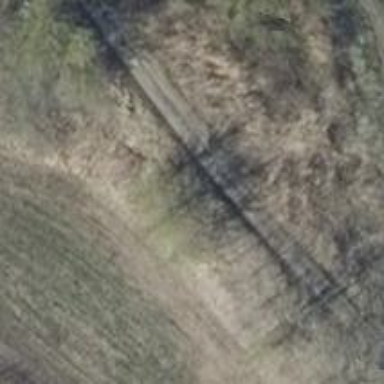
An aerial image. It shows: Compacted track road with grade3 tracktype.